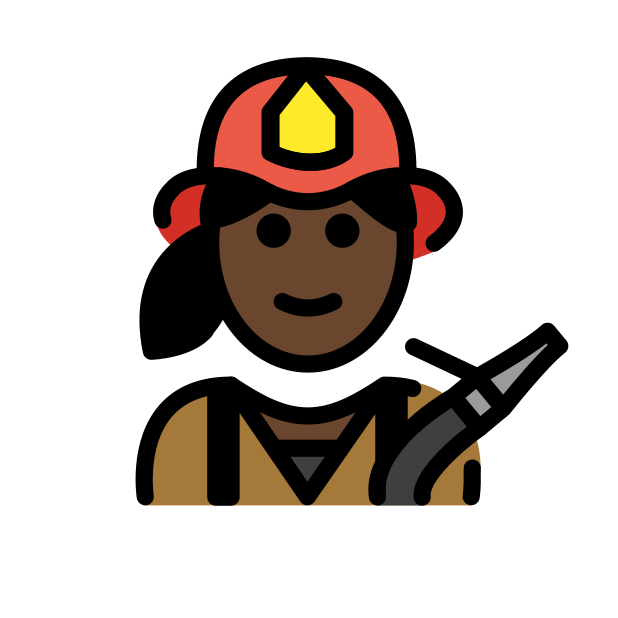
woman firefighter: dark skin tone